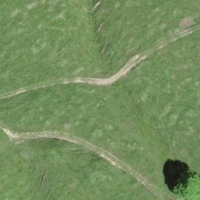
EUNIS habitat code: 24
Species observed at this site:
Caltha palustris